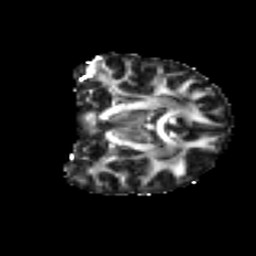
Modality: FA
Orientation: coronal
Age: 39
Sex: female
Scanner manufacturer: ge
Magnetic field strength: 3 T
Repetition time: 7.8 s
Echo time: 0.0609 s